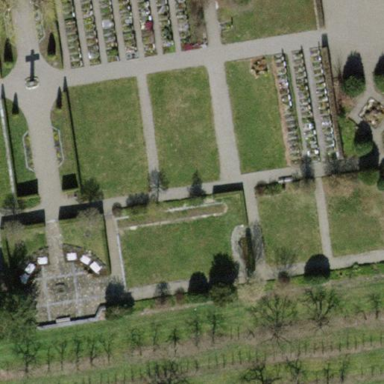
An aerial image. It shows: Cemetery.